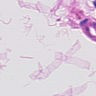
Metastatic tissue present: no